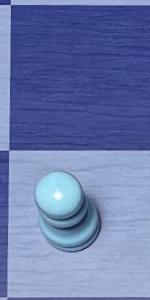
Label: Pawn_White